Question: When submitting or updating an app, one question you are faced with is:
> Have you added or made changes to encryption features since you last
uploaded a binary for this product?

My question is, '<CommonCrypto/CommonCryptor.h>'
I have a file I'd like to encrypt, send to the iphone, and decrypt on the iphone using CommonCrypto. I've gotten mixed responses when talking with coworkers. Some believe that since it's an included framework that it's fair game, others say you have to get government approval.
It appears CommonCrypto supports (at best) AES 128 bit encryption with a cipher mode of ECB. So, that's what I was planning on using.
Side Note: I plan on using the 'NSData+CommonCrypto' category from <URL> on github. This is just a wrapper around CommonCrypto and nothing more.
Related is, ? See <URL>. I don't need https connections, still this surprises me...
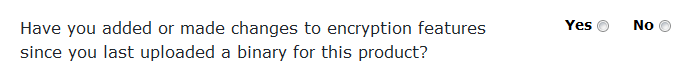
Answer: I believe I found the answer I was looking for.
-
# Does my App Qualify as a Mass Market Item?
Short answer - I believe all apple apps would be considered Mass Market Items, but it's hard to be sure. However, it appears even non Mass Market Items can use a symmetric key algorithm with a 56 bit key or less (as you'll read further below). Note DES is a symmetric key algorithm that uses a 56 bit key.
<URL>
> Cryptography Note: ECCNs 5A002 and 5D002 do not control
items that meet all of the following: Generally available to the
public by being sold, without restriction, from stock at retail
selling points by means of any of the following:
1. Over-the-counter transactions;
2. Mail order transactions;
3. Electronic transactions; or
4. Telephone call transactions;
The cryptographic functionality cannot be easily changed by the user; Designed for installation by
the user without further substantial support by the supplier; and
When necessary, details of the items are accessible and will be
provided, upon request, to the appropriate authority in the exporter's
country in order to ascertain compliance with conditions described in
paragraphs (a) through (c) of this note
# Ok... So If it is a Mass Market Item, What are the Limitations?
You must submit a classification request to government if (see bold):
> You must submit a classification
request or encryption registration to BIS for mass market encryption
commodities and software eligible for the Cryptography Note
employing a (or, ) in accordance with the requirements of SS 742.15(b) of the
EAR in order to be released from the "EI" and "NS" controls of ECCN
5A002 or 5D002.
## So, based on that what CAN and CAN'T I use?
::
- - - - -
# U. S. Bureau of Industry and Security - Encryption - May I self-classify my encryption item and export it WITHOUT encryption registration?
::
You can use a symmetric key algorithm (like DES) with a 56 bit key (or less).
Additionally, Mass Market Products may use symmetric key algorithms with a 64 bit key (or less).
Bolded important sections.
> <URL> provides an overview of how to determine whether your
product can be self-classified and exported without an encryption
registration.If you have a product that is controlled under Category 5, Part 2,
certain products and transactions do not require any encryption
registration, classification, or post-export reporting. This includes:- - - - - - - - - - - - - - In addition, if you are relying on the producer's self-classification
(pursuant to the producer's encryption registration) or CCATS for an
encryption item eligible for export or reexport under License
Exception ENC or mass market, you are not required to submit an
encryption registration, classification request or self-classification
report. You are still required to comply with semi-annual sales
reporting requirements under paragraph 740.17(e).